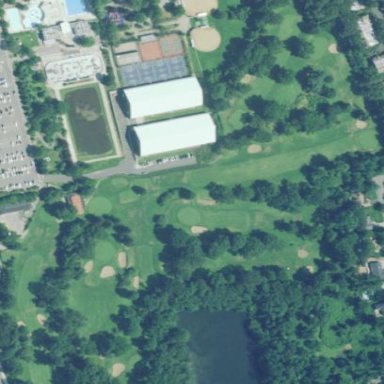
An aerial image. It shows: Golf course surrounded by greenery.